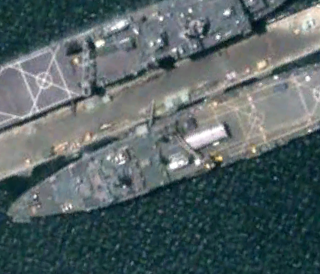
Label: combat